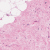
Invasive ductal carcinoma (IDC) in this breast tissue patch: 0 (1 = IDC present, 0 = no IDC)